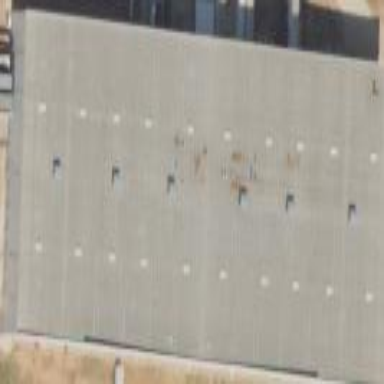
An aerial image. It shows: Warehouse.